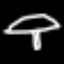
Label: mushroom